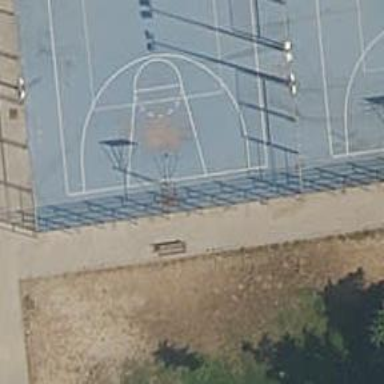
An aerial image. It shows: Brown bench.